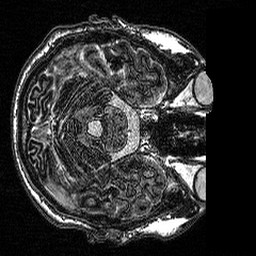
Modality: MP2RAGE
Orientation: axial
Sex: male
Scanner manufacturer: siemens
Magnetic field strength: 3 T
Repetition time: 5 s
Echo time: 0.00292 s